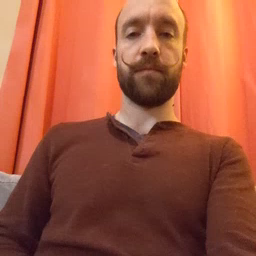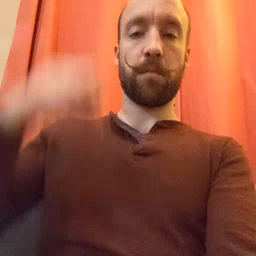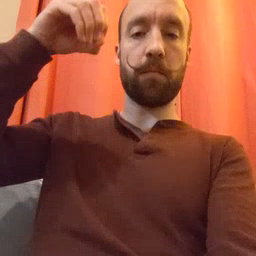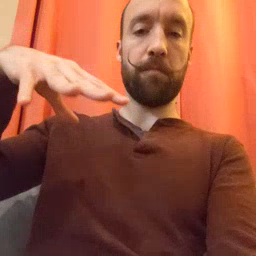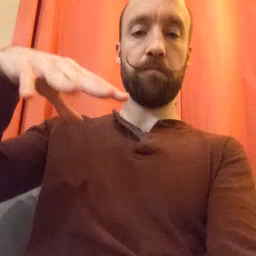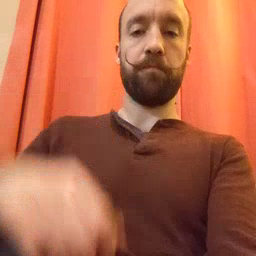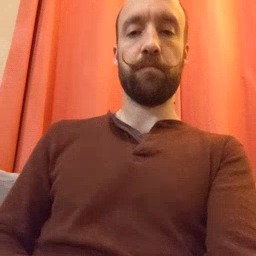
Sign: drop